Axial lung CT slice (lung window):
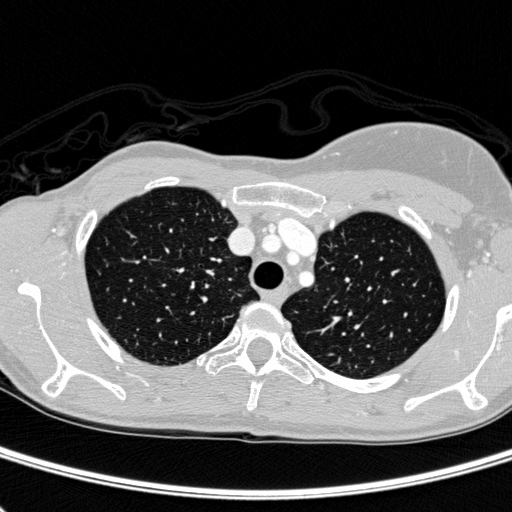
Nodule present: no